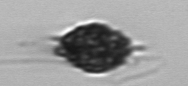
Label: Dictyocha